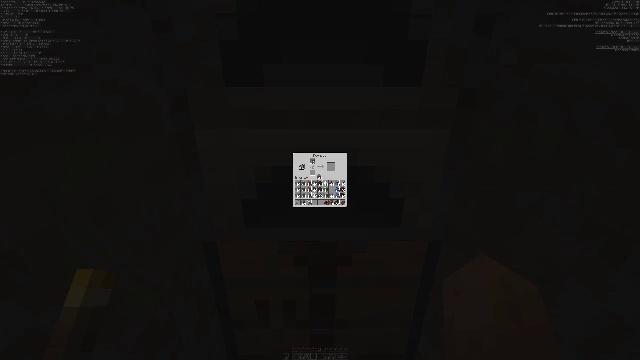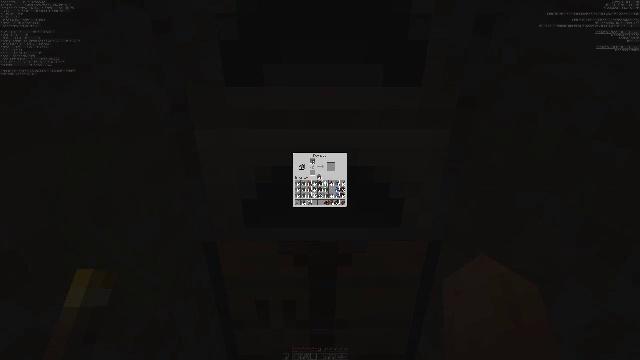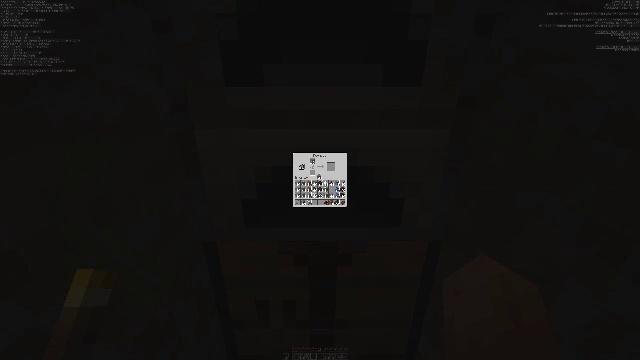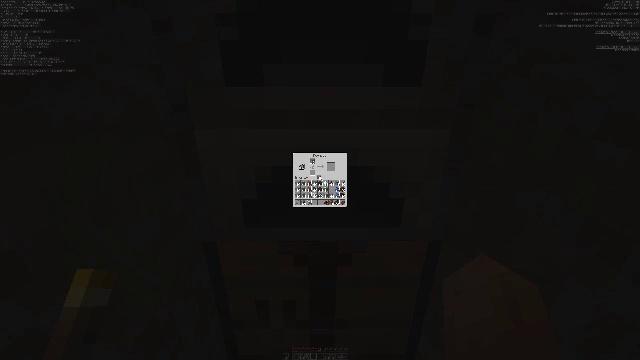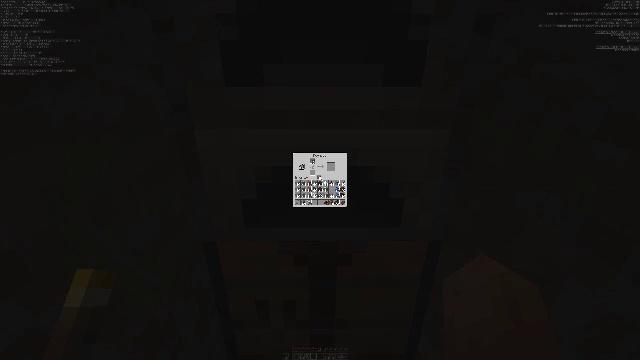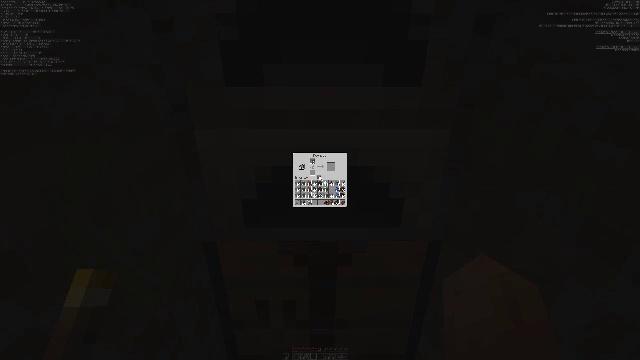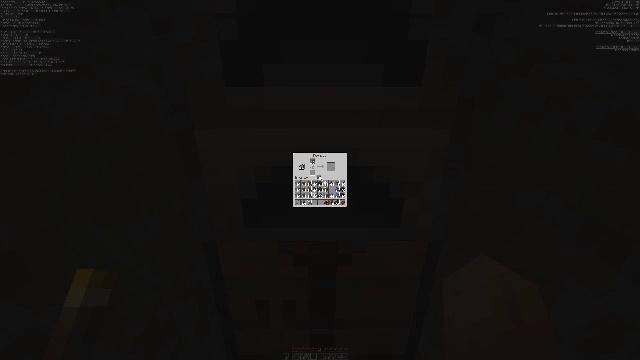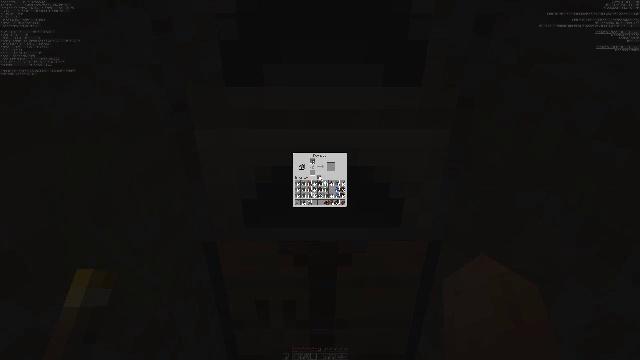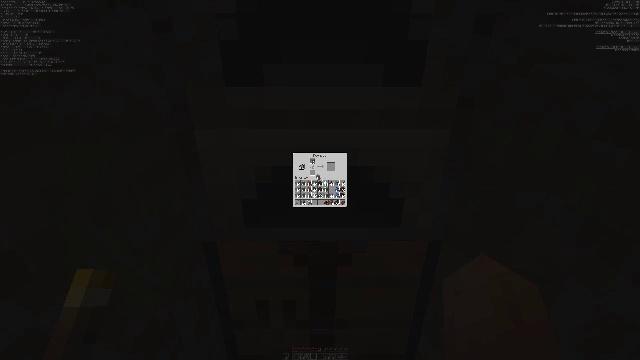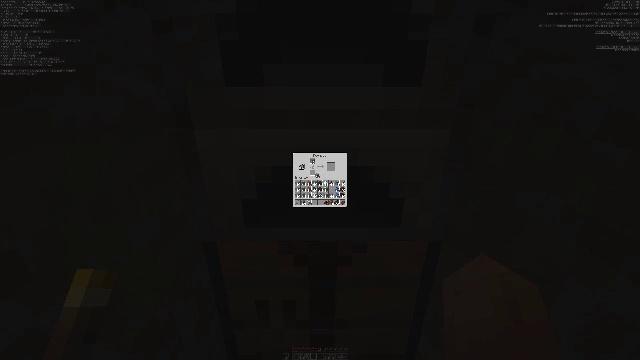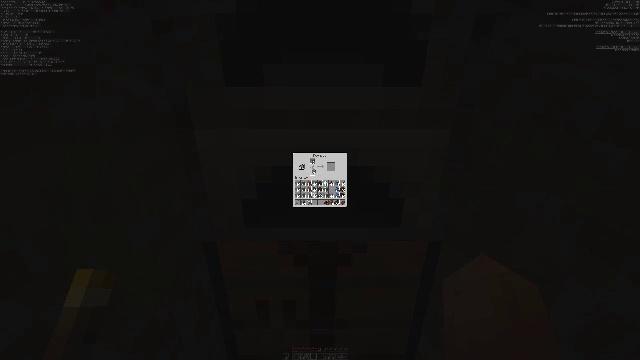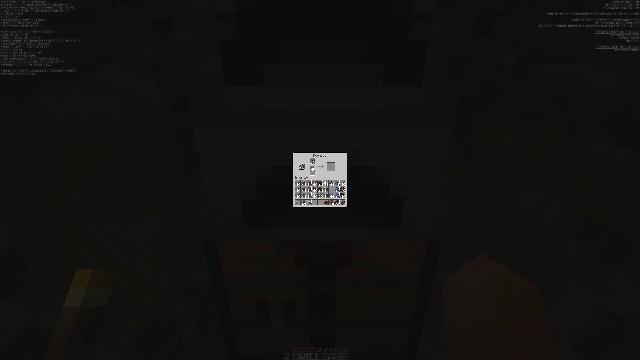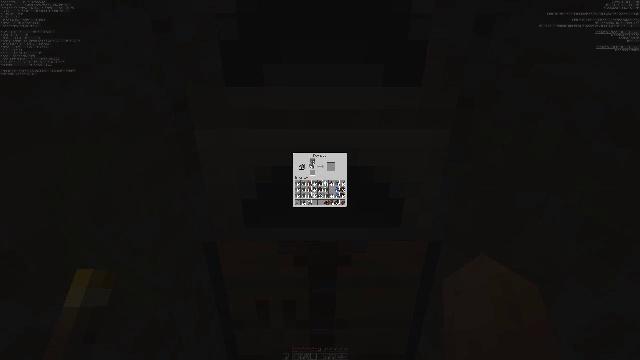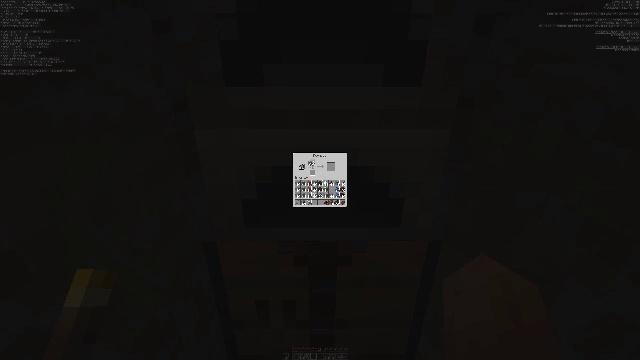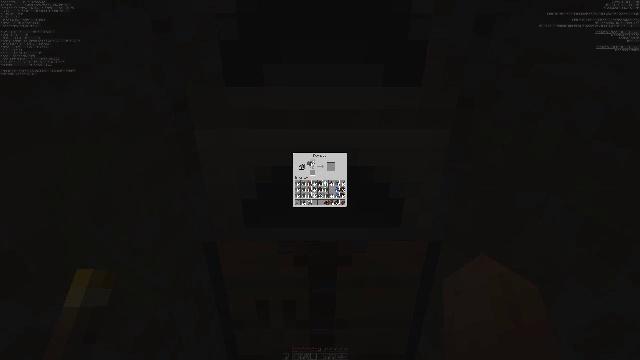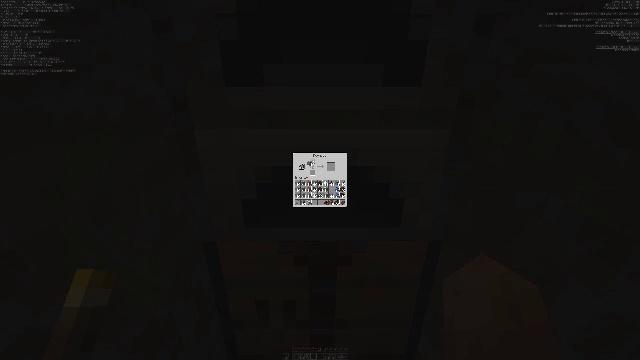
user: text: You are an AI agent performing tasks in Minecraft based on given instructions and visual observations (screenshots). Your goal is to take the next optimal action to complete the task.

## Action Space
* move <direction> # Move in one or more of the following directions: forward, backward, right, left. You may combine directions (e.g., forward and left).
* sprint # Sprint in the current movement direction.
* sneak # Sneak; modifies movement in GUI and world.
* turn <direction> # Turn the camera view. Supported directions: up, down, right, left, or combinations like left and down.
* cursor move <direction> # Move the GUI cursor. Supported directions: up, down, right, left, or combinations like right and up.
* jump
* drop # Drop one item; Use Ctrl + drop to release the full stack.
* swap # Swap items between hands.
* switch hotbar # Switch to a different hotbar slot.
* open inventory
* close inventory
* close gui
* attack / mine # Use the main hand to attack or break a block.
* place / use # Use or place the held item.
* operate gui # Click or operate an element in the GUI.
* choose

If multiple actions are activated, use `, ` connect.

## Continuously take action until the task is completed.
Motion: motion action
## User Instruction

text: Smelt an iron ingot.
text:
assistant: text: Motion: no_op
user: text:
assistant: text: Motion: no_op
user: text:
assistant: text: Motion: no_op
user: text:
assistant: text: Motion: no_op
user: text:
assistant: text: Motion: no_op
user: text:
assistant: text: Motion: no_op
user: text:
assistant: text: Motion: no_op
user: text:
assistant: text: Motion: no_op
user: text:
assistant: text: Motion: no_op
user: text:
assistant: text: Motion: turn left and up
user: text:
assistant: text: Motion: turn up
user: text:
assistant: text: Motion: turn up
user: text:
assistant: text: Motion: turn up
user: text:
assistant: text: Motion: no_op
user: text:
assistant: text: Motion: no_op
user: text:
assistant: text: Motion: no_op
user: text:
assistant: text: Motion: no_op
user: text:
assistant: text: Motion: no_op
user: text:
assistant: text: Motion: no_op
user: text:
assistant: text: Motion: no_op
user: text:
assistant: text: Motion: no_op
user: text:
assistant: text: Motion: no_op
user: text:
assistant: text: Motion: no_op
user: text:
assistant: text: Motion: no_op
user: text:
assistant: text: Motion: no_op
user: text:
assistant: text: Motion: no_op
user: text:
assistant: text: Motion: no_op
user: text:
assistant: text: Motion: no_op
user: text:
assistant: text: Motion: no_op
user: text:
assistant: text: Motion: no_op